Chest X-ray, AP view. Patient: 68 years old, sex M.
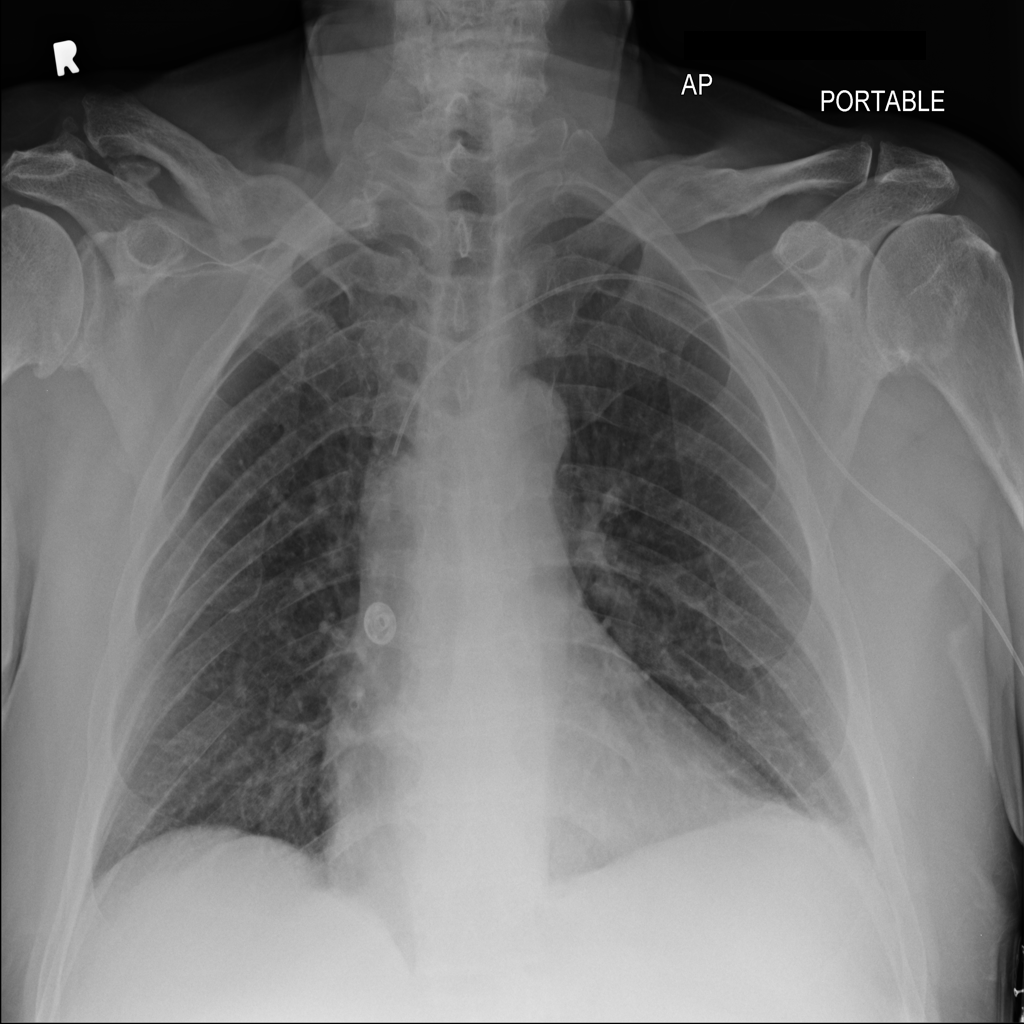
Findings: Infiltration